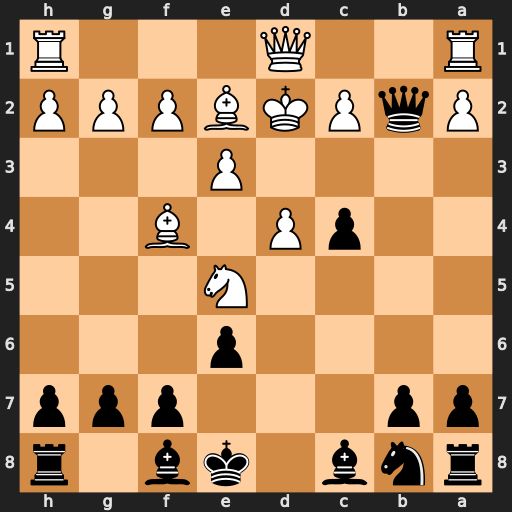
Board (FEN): rnb1kb1r/pp3ppp/4p3/4N3/2pP1B2/4P3/PqPKBPPP/R2Q3R
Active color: b
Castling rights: kq
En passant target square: -
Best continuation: Bb4#